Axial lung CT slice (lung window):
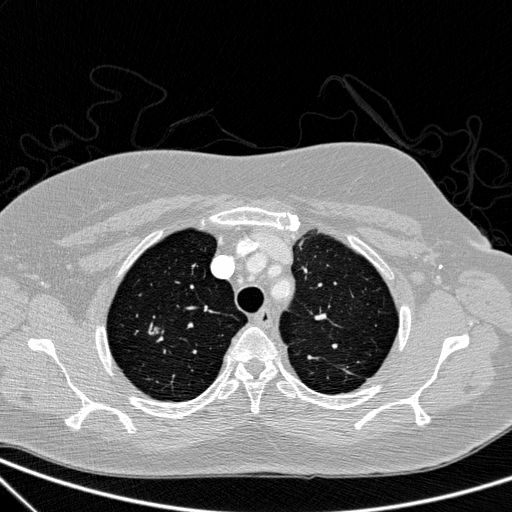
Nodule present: yes
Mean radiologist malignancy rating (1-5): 4.25